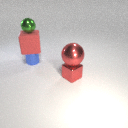
small blue metal cylinder behind small red metal cube